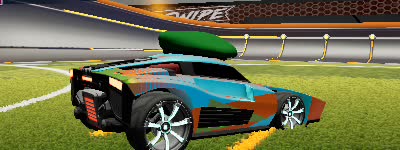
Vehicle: breakout